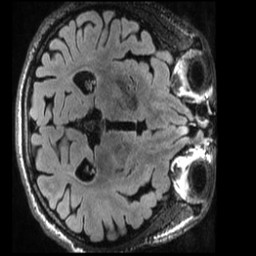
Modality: T1w
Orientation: axial
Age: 24
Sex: male